Question: I have List based on class (id, name, code, price) and im trying to add that values to datagrid. Problem is that, datagrid is still empty, i mean look like that:

'''
<DataGrid AutoGenerateColumns="False" Height="275" HorizontalAlignment="Left" Margin="337,51,0,0" Name="dataGridProducts" VerticalAlignment="Top" Width="403" Foreground="#FF803E3E">
<DataGrid.Columns>
<DataGridTextColumn Header="ID" Width="30" />
<DataGridTextColumn Header="Nazwa" Width="200" />
<DataGridTextColumn Header="Kod" Width="120" />
<DataGridTextColumn Header="Cena" Width="100" />
</DataGrid.Columns>
</DataGrid>
'''
'''
private void categoryListBox_SelectionChanged(object sender, SelectionChangedEventArgs e)
{
SqlConnection SqlConn = new SqlConnect().ConnectToSql();
using (SqlConn)
{
SqlConn.Open();
SqlCommand fillCategories = new SqlCommand("...", SqlConn);
SqlDataReader rdr1;
rdr1 = fillCategories.ExecuteReader();
while (rdr1.Read())
{
Products p = new Products(rdr1.GetInt32(rdr1.GetOrdinal("ID")), rdr1.GetString(rdr1.GetOrdinal("ProductName")), rdr1.GetString(rdr1.GetOrdinal("Barcode")), rdr1.GetString(rdr1.GetOrdinal("Price")));
completeProductList.Add(p);
}
}
dataGridProducts.ItemsSource = completeProductList;
}
'''
Is there any solution how to fix it?
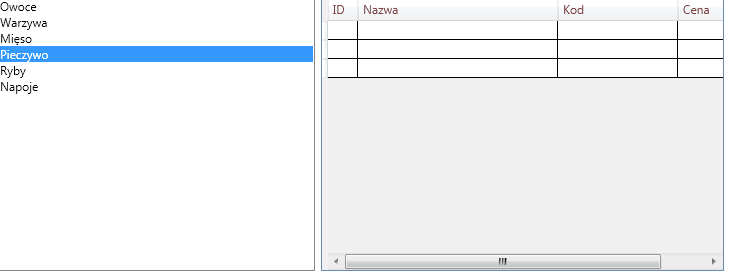
Answer: You must bind the column to a value in the class of the datagrid items Source
Example:
If your datagrid.ItemsSource is a table with 3 columns:
'''
- ID
- Name
- Address
'''
You must bind each column of the datagrid to a column of the table:
'''
...
<DataGridTextColumn Header="ID" Binding="{Binding Path=ID}" Width="Auto" />
<DataGridTextColumn Header="Name" Binding="{Binding Path=Name}" Width="Auto" />
<DataGridTextColumn Header="Address" Binding="{Binding Path=Address}" Width="Auto" />
...
'''
Then you'll see the bound values of the table.